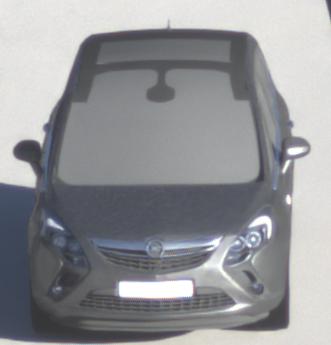
Make: Opel
Model: Zafira Tourer 1.8
Detailed model: Zafira (C) Tourer
Model produced from: 2012/01
Model produced until: 2015/06
Doors: 5
Color: gray
Road condition: dry road
Daytime: sunrise or sunset
Contrast: medium contrast